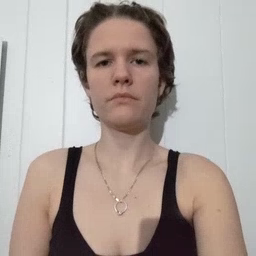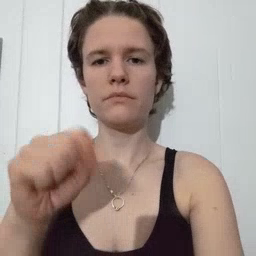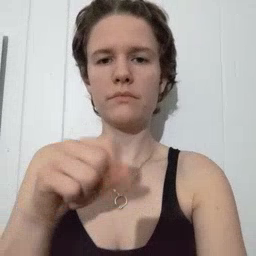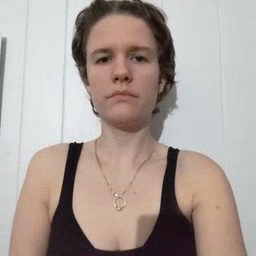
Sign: yes